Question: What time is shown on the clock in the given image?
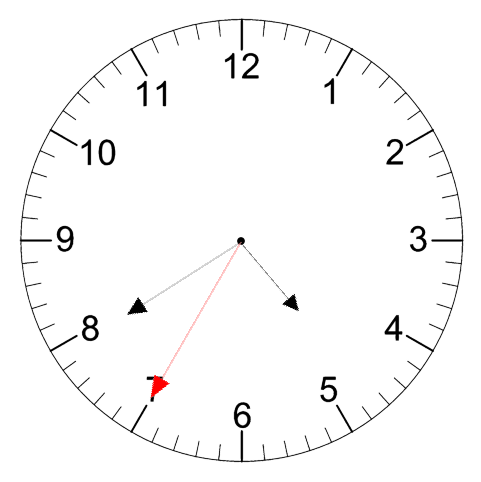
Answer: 04:39:35